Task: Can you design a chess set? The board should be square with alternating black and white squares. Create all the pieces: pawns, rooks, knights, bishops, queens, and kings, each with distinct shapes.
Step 4535:
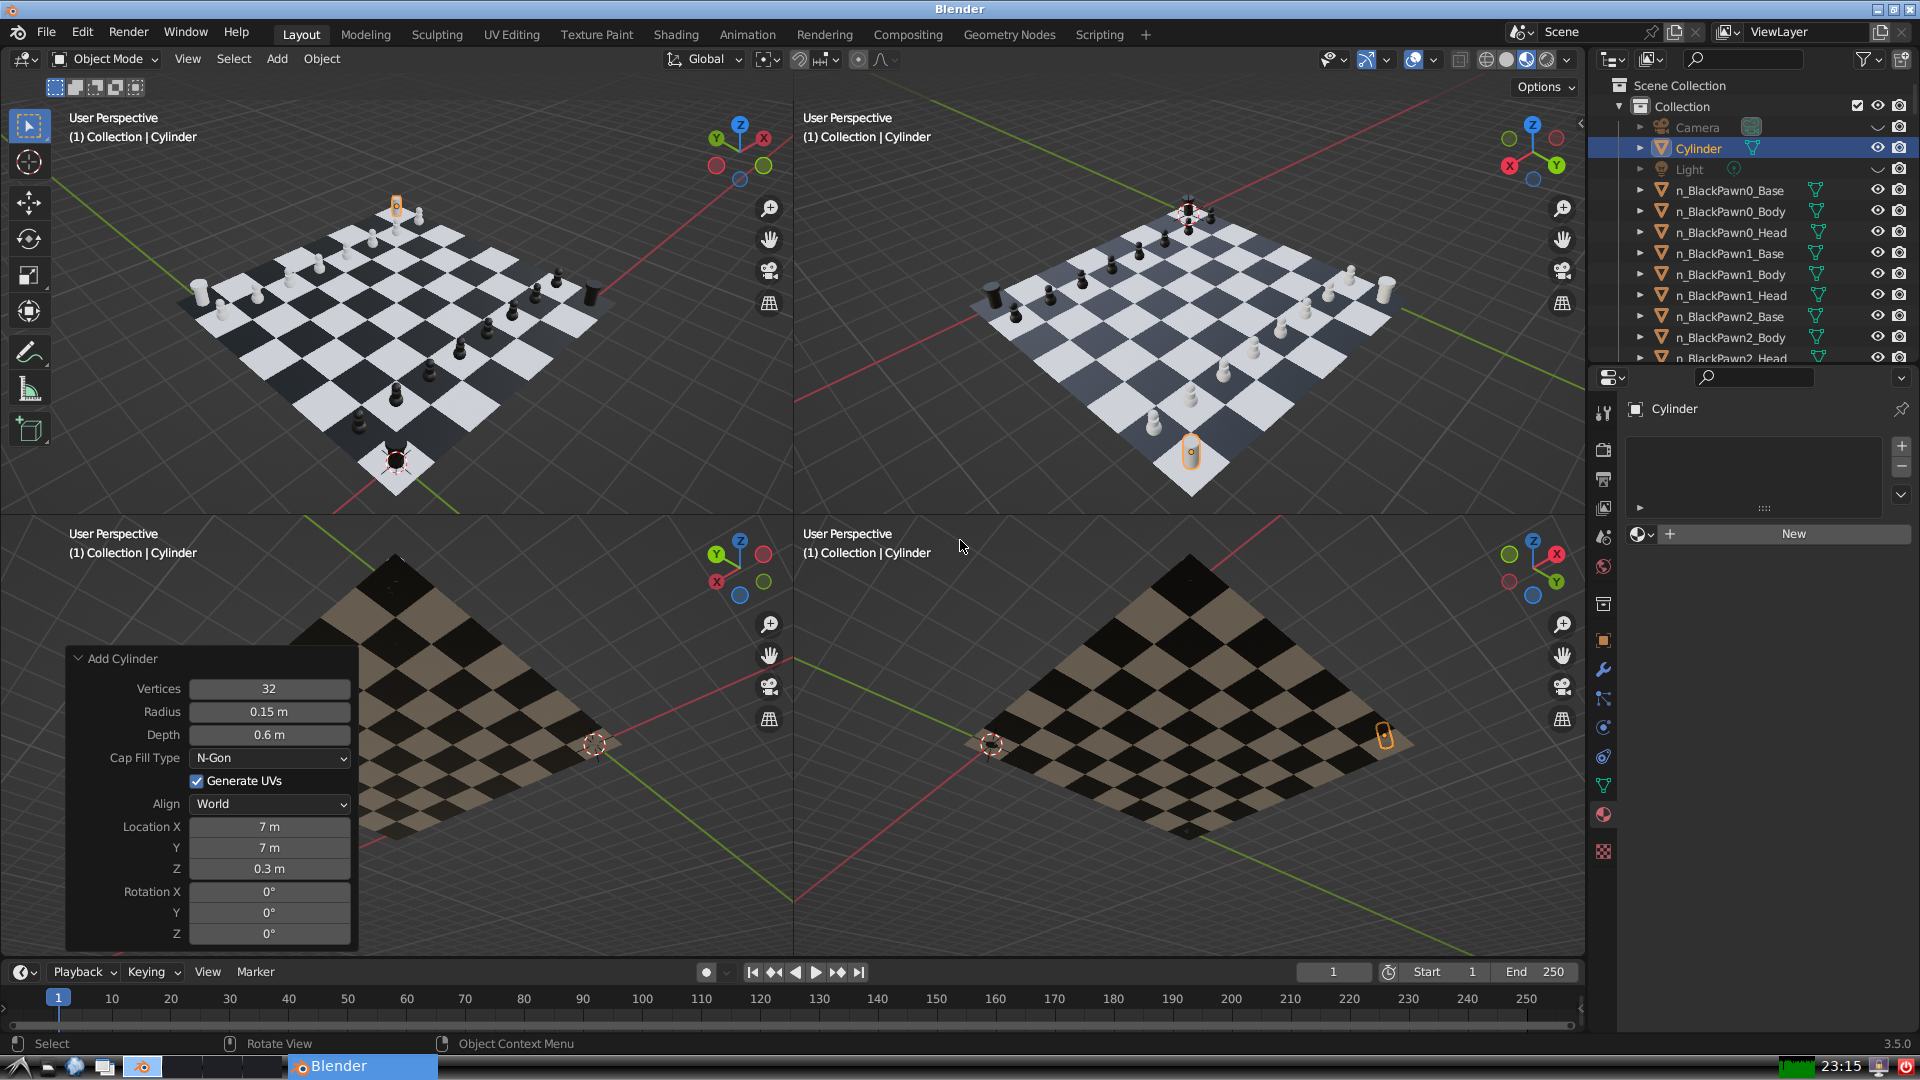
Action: {"key_press": ['Ctrl, Home']}